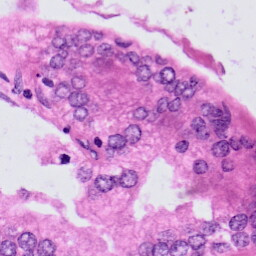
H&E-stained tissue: Prostate